Question: When I it gives this error due to this I can't upload my file.
Please can any body help me to get rid of this issue. When I upload my file Critical file transfer error appears

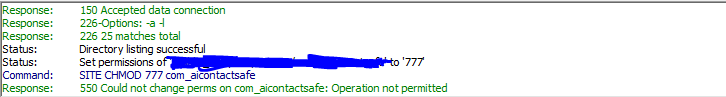
Answer: As you can see in your second screenshot, you actually did not change permissions on the directory. The server rejected the change.
On *nix servers, you need to be an owner of a file/directory to be allowed to change its permissions.